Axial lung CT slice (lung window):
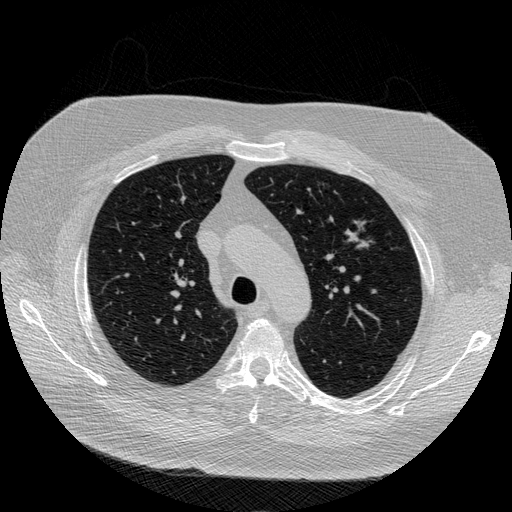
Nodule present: yes
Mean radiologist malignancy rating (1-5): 5